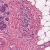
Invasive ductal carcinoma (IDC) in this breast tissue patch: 0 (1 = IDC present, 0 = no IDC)